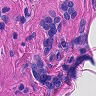
Metastatic tissue present: yes